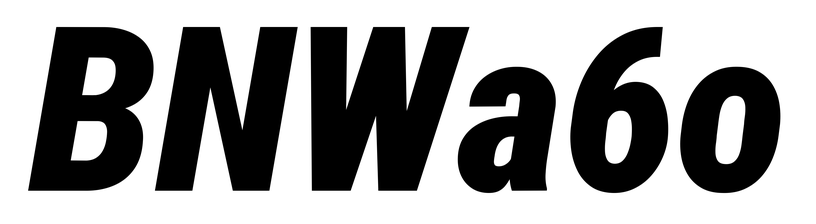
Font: Roboto-Italic_Condensed_Black_Italic